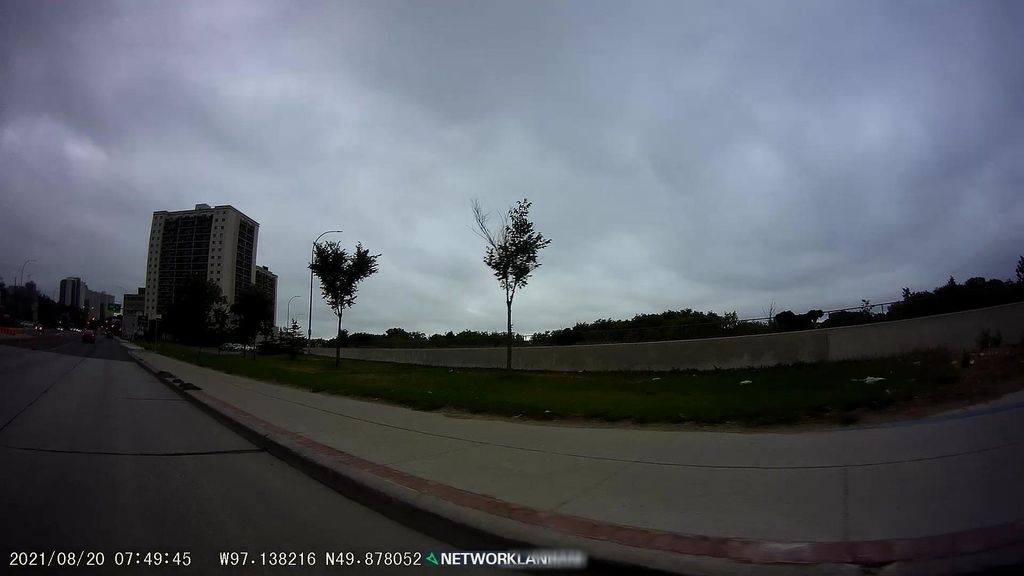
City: winnipeg